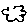
Label: cloud